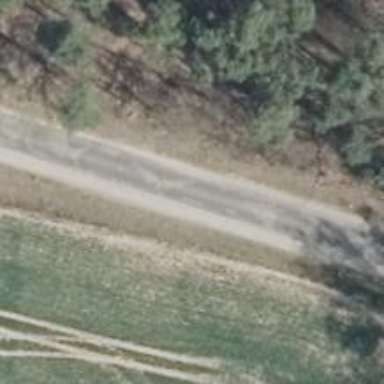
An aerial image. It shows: Tertiary road.